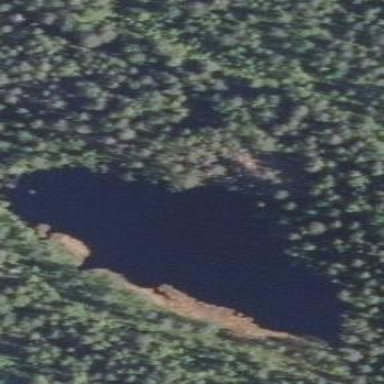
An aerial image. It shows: Serene lake surrounded by nature.